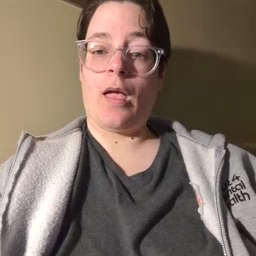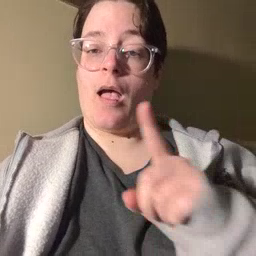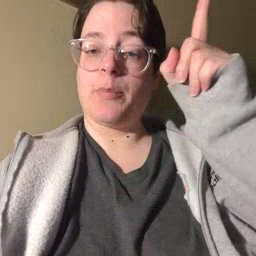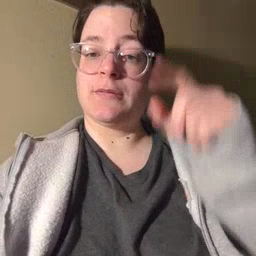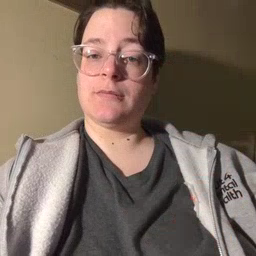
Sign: up